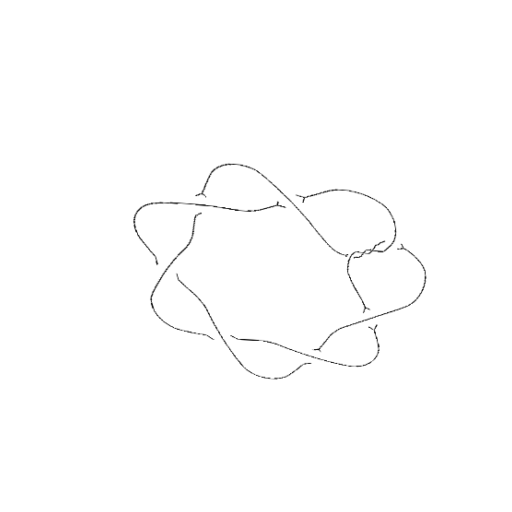
Crossing number: 10